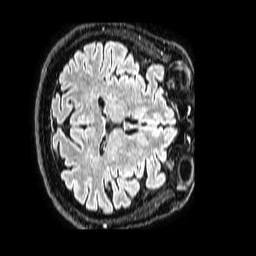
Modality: FLAIR
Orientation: axial
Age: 73
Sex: male
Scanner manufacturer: philips
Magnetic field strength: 1.5 T
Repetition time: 4.8 s
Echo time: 0.3 s